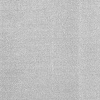
Atmospheric dust classification: dusty